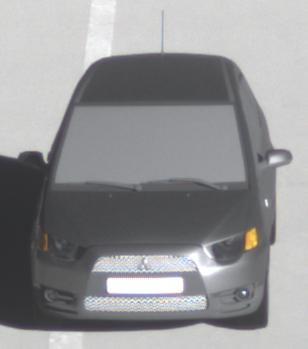
Make: Mitsubishi
Model: Colt 1.1
Detailed model: Colt (VI)
Model produced from: 2008/11
Model produced until: 2010/10
Doors: 3
Color: gray
Road condition: dry road
Daytime: morning or afternoon
Contrast: high contrast